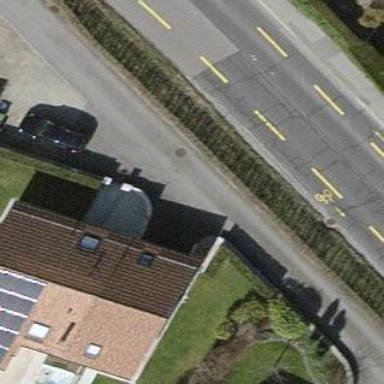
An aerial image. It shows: Simple and straightforward house.